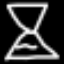
Label: hourglass